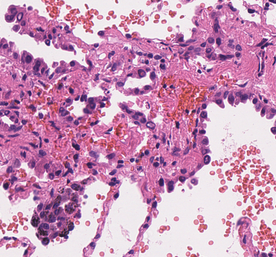
Tumor epithelial tissue: yes
Tumor-associated stroma tissue: yes
Normal tissue: no